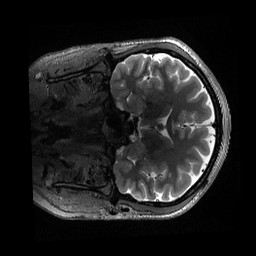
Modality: T2w
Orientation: coronal
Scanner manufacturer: siemens
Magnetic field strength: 3 T
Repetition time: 3.2 s
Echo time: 0.564 s